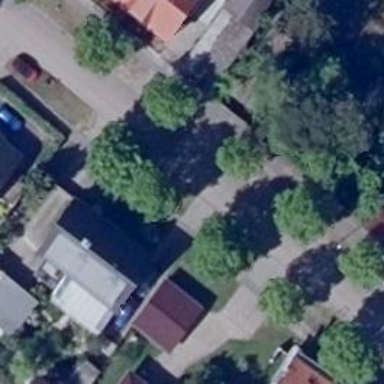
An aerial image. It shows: Sidewalk along the footway.